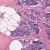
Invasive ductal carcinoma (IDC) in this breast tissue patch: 1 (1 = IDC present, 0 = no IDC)